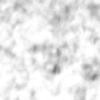
Label: no_change